Question: I am trying to determine the order of my countplot.
This is the code I wrote:
'''
df['new salery'].sort_values()
sns.set(rc={'figure.figsize':(8,6)})
sns.countplot(x='new salery',data=df,palette='viridis')
'''
the plot I got is:

What I am trying to do is to put this order -
> Low salary, Medium Salary -, Medium Salary, Medium Salary +, High
Salary.
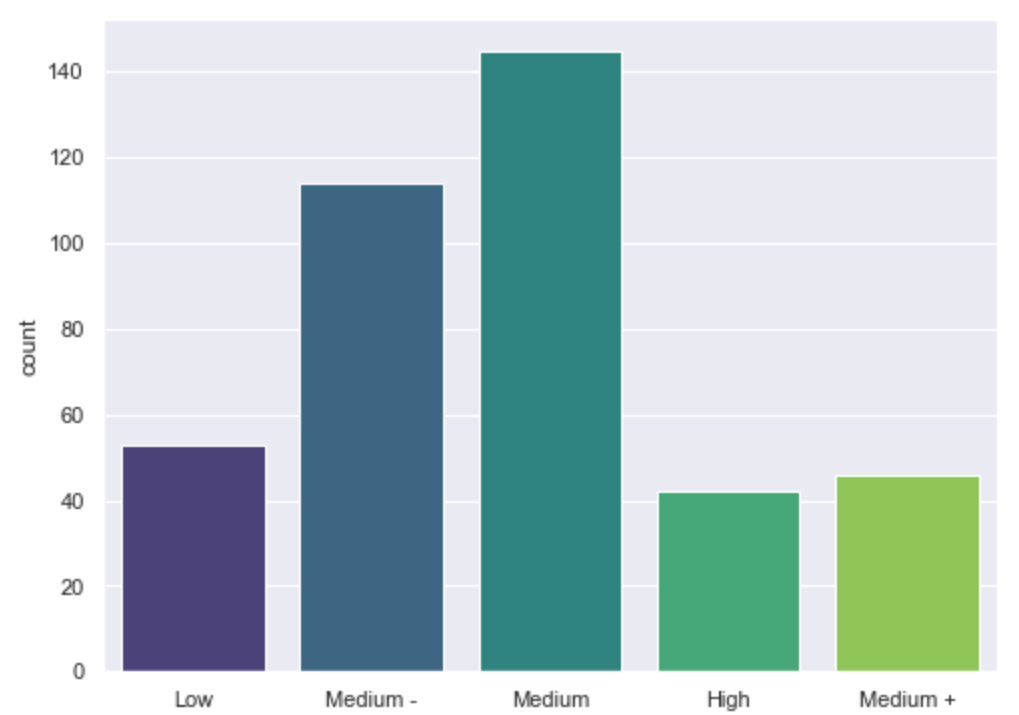
Answer: I would make the column an ordered 'Categorical'. From this, 'seaborn' automatically follows the order:
'''
df['new salery'] = pd.Categorical(df['new salery'],
categories=['light', 'medium-', 'medium', 'medium+', 'large'], ordered=True)
sns.countplot(x='new salery', data=df, palette='viridis')
'''
Alternatively, if you only want to do it for the plot, you can also use the 'order'-keyword within the function:
'''
sns.countplot(x='new salery',data=df,palette='viridis',
order=['light', 'medium-', 'medium', 'medium+', 'large'])
'''
<URL>